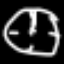
Label: clock